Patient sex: F
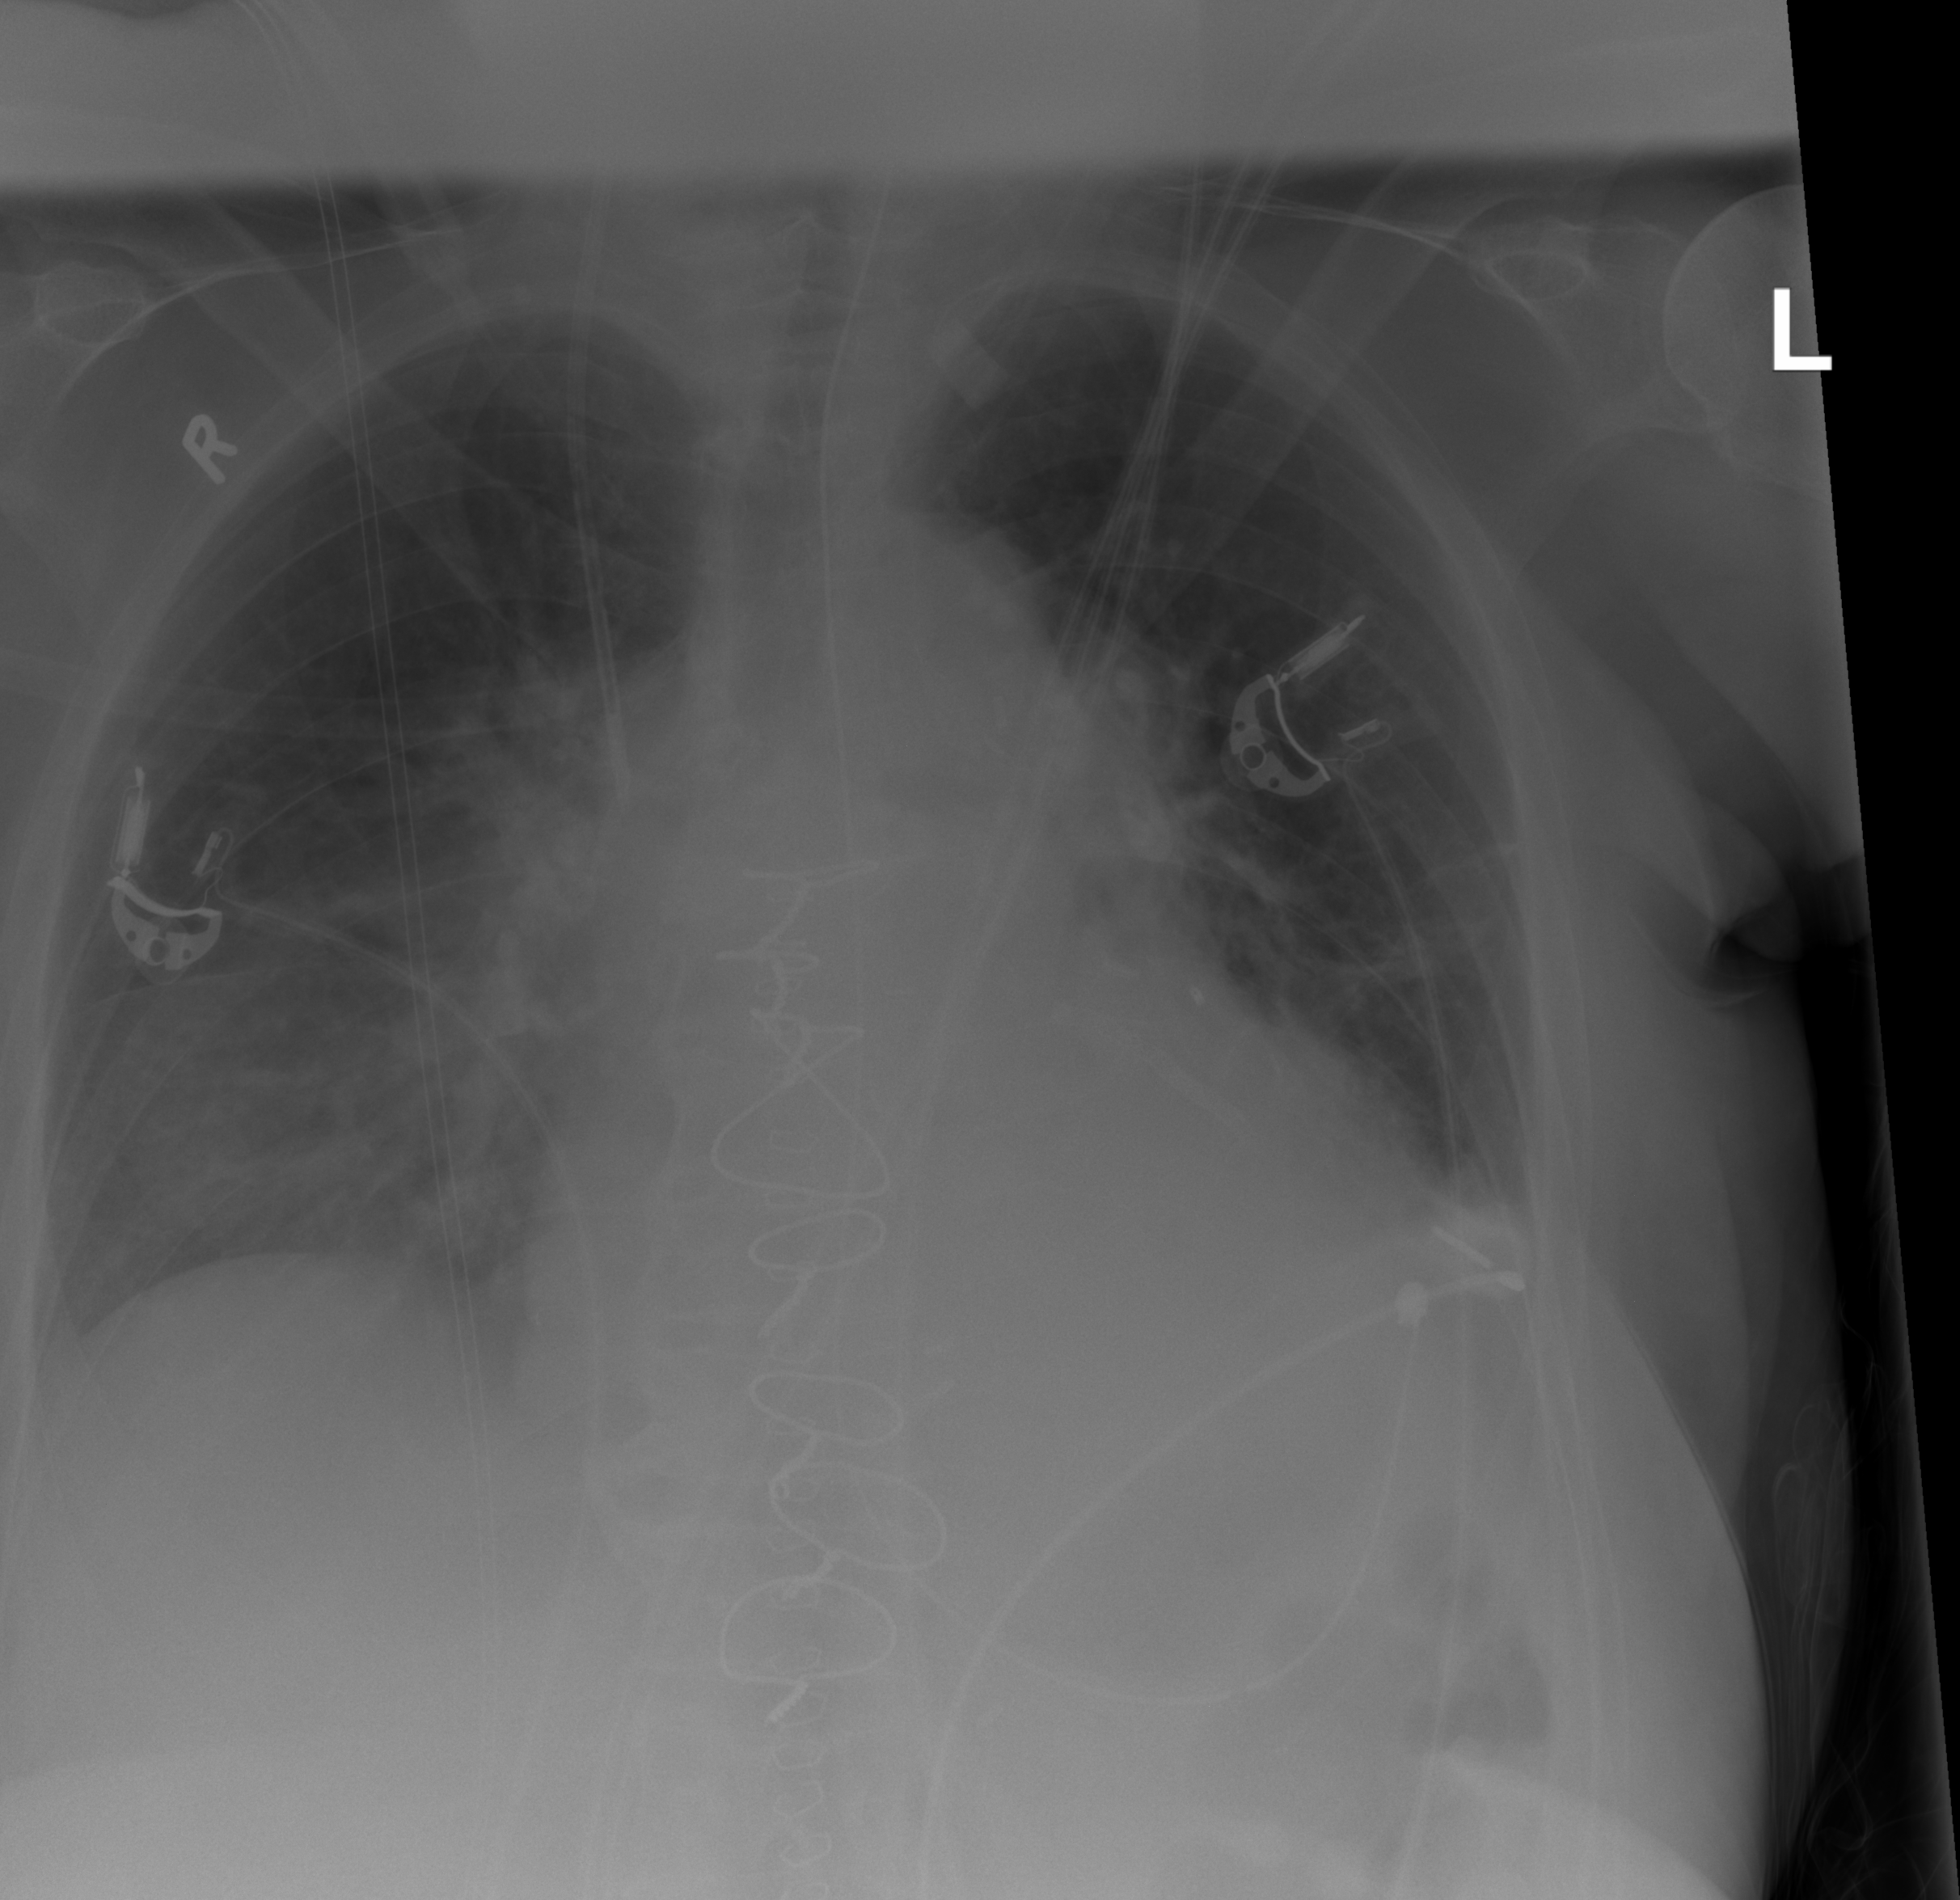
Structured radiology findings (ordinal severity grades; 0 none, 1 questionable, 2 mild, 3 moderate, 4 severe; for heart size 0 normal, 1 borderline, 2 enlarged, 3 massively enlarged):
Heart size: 2
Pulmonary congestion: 2
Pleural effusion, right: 0
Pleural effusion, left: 1
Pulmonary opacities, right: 2
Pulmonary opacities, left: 0
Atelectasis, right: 2
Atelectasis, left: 2